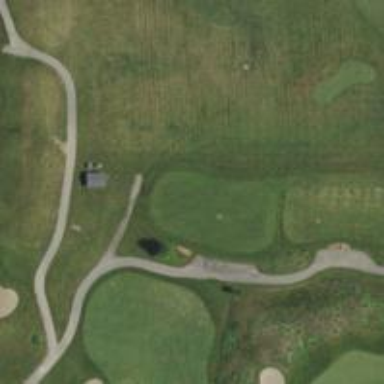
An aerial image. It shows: Path used for both walking and golf.